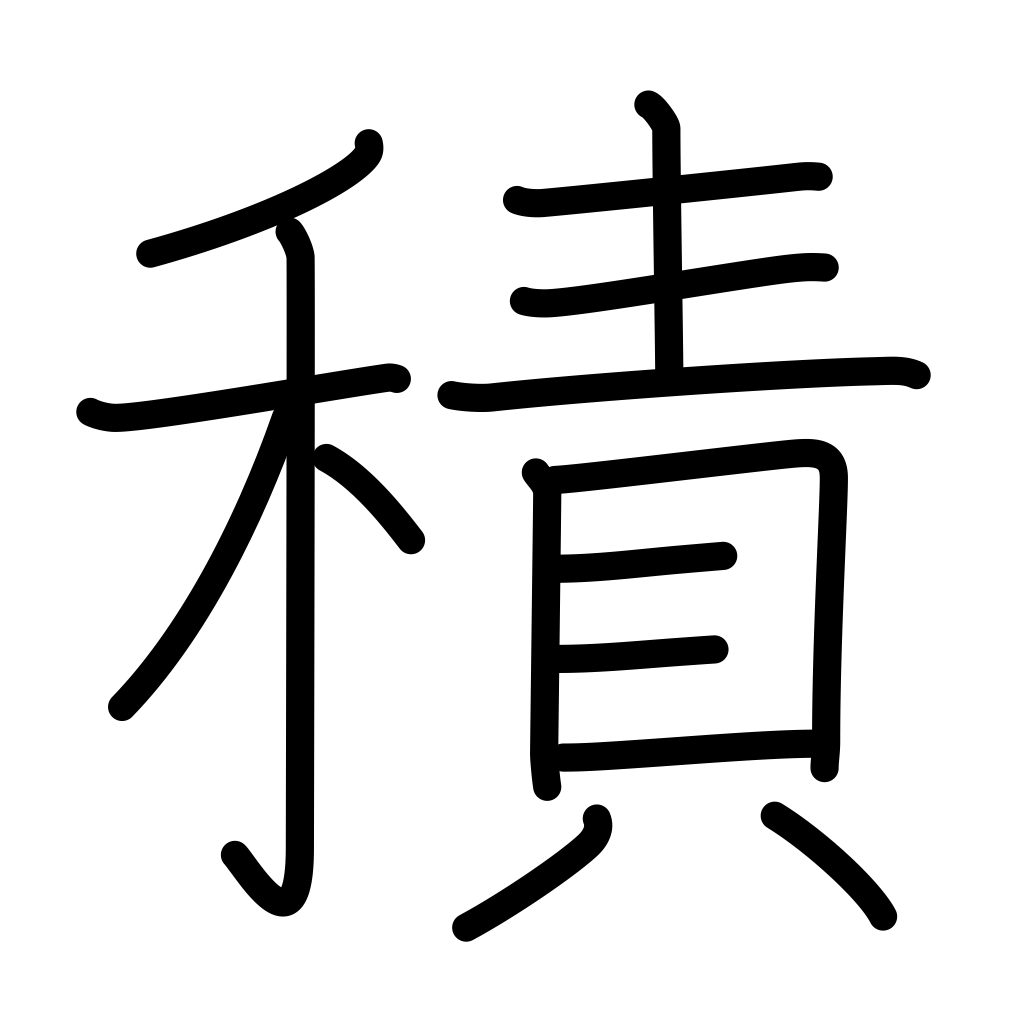
Meaning: volume, acreage, contents, pile up, stack, load, amass